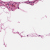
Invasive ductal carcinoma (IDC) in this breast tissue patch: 0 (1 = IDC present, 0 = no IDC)